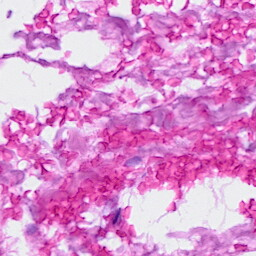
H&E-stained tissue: Breast